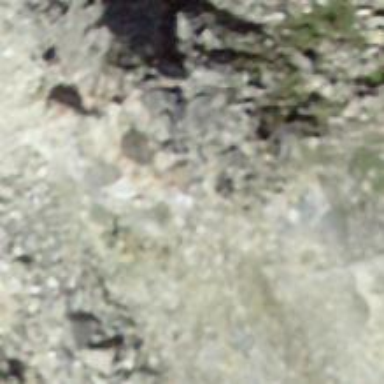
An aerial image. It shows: Cliff in nature.